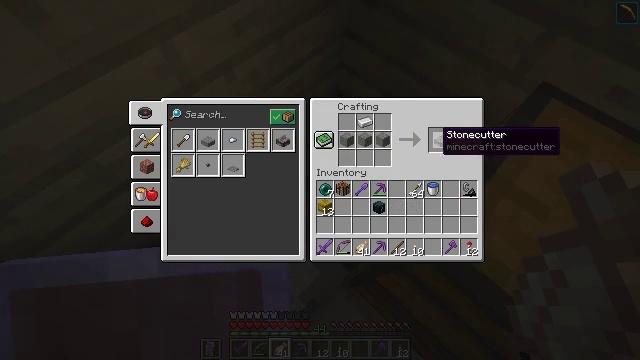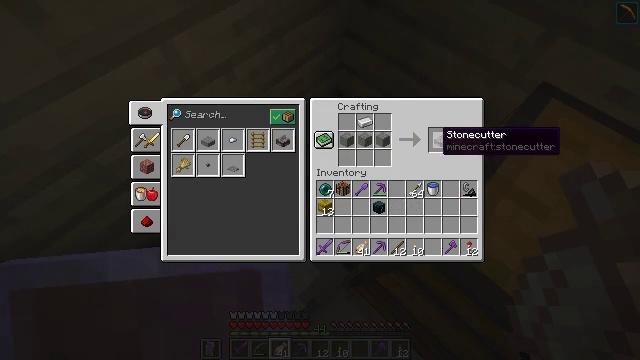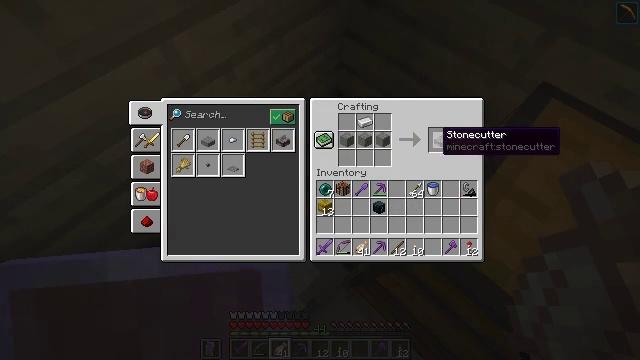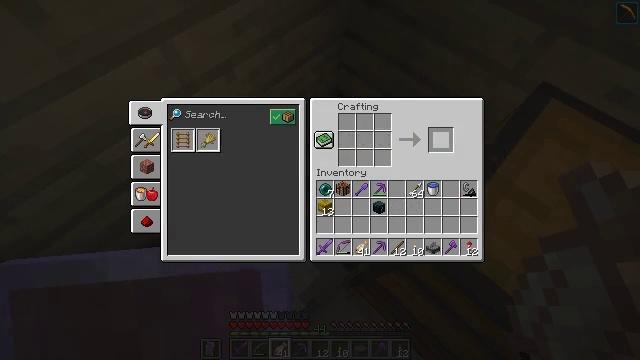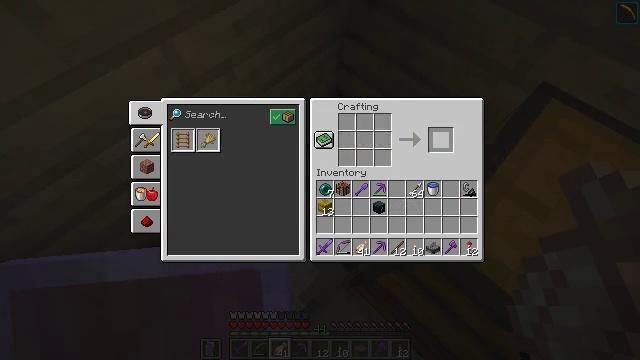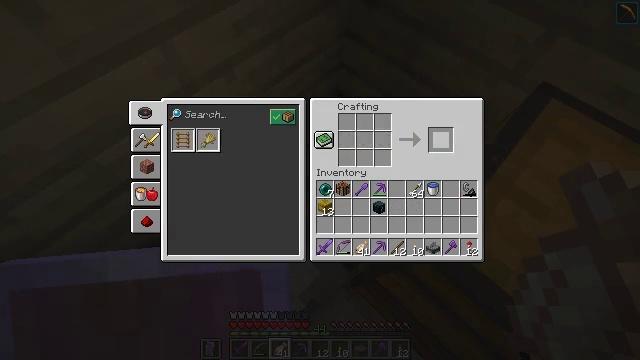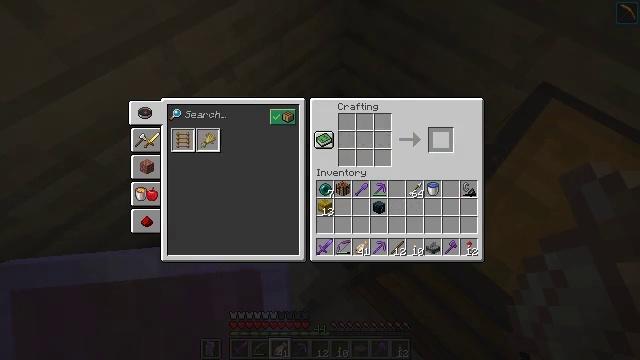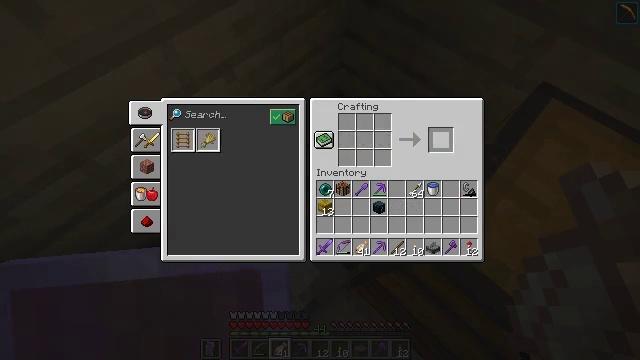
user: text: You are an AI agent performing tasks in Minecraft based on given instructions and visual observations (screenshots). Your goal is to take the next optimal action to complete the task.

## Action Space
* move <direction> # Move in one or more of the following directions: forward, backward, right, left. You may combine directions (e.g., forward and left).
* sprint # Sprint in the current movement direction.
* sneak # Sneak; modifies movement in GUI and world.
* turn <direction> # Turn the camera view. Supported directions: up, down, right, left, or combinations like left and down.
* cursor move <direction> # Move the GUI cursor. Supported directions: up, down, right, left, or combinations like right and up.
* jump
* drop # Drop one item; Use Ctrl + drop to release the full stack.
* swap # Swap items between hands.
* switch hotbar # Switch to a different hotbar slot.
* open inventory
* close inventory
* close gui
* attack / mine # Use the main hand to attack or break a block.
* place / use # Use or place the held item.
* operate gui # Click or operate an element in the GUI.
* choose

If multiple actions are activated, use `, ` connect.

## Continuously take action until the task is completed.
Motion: motion action
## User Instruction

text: Craft a stonecutter.
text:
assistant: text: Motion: sneak
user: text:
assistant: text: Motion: sneak
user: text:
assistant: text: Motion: sneak, attack / mine
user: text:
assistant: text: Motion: sneak, attack / mine
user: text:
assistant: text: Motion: sneak, attack / mine
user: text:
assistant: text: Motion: sneak
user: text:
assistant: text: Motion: sneak
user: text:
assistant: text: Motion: sneak